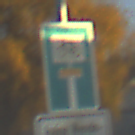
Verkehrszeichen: SackgasseRadverkehrDurchlaessig
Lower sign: HinweisGeaenderteVorfahrtVerkehrsfuehrungVerkehrsregelung3
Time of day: SunriseSunset
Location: Outdoor (Nature)
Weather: Clear
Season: NotSpecified
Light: Natural